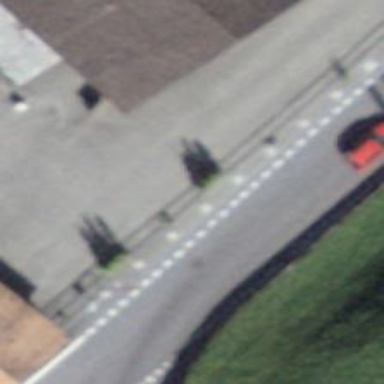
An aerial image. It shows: Bus stop with platform for public transport.